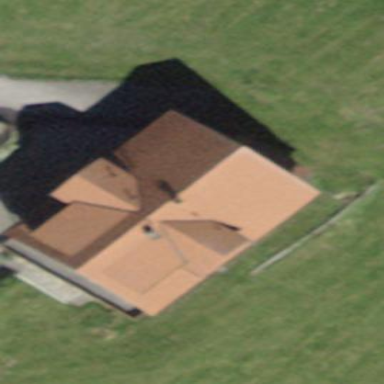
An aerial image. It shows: Farm building.